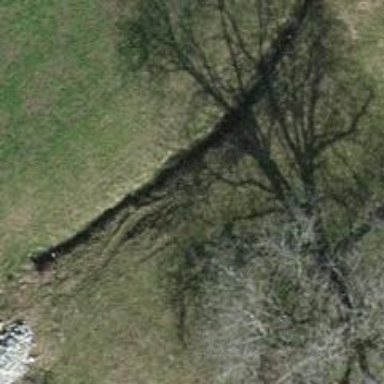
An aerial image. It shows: Ditch in the surroundings.